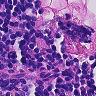
Metastatic tissue present: no